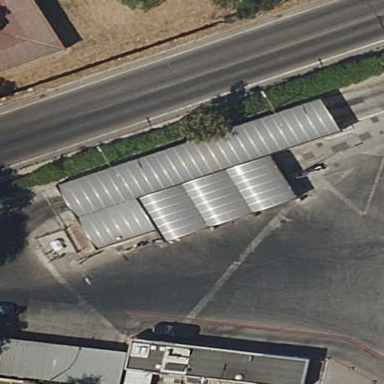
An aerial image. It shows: Car wash facility.